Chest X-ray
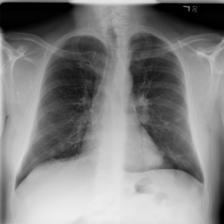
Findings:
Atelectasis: negative
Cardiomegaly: negative
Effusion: negative
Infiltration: negative
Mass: positive
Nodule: positive
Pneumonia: negative
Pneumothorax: negative
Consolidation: negative
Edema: negative
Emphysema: negative
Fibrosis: negative
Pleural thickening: negative
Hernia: negative